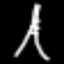
Label: The Eiffel Tower